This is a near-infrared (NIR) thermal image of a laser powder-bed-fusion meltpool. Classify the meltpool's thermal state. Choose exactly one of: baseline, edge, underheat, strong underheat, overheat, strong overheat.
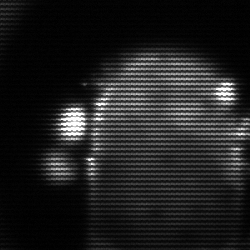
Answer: baseline